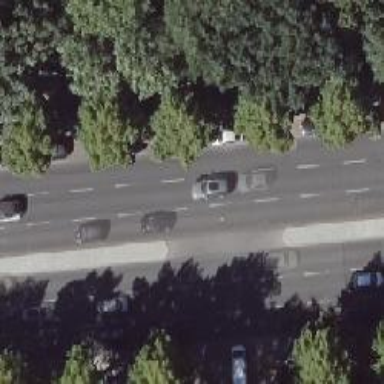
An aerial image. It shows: Asphalt service road.